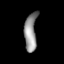
Tissue: lung
Cell type: Fibroblasts
Senescence score: 0.7289
Nuclear area (px): 466
Mean DAPI intensity: 146.569